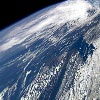
Label: cloud